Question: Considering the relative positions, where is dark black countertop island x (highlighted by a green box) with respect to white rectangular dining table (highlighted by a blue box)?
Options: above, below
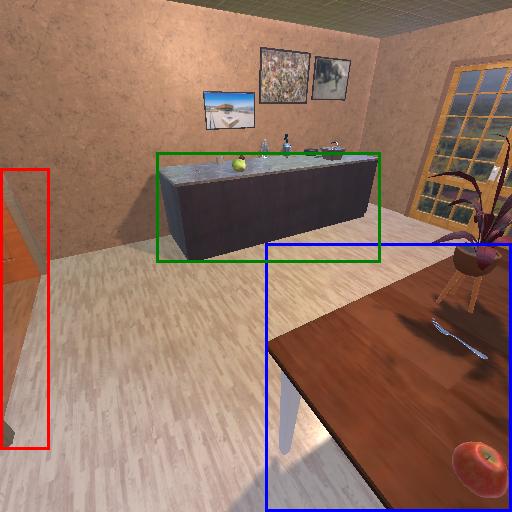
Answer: above